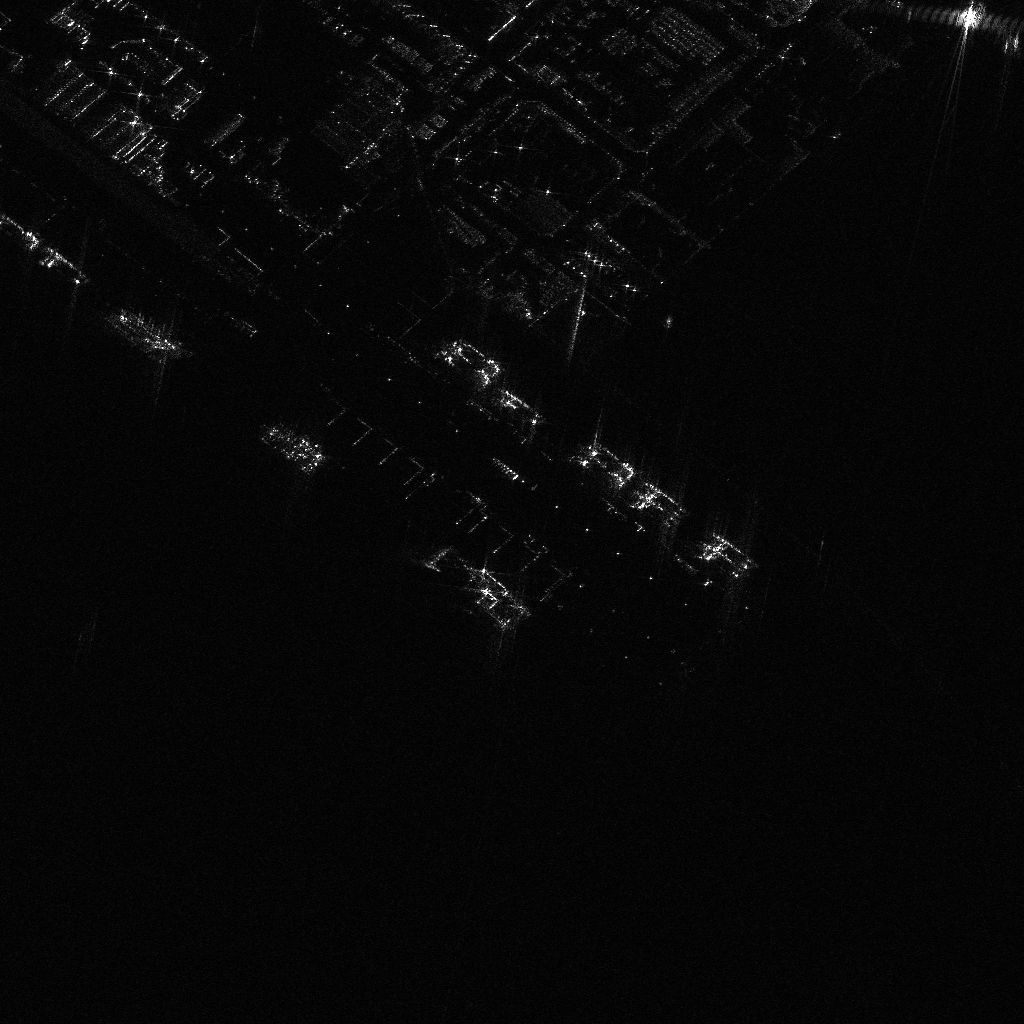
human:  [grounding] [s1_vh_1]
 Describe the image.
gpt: In the satellite image, there is  <ref>1 large container </ref> <box>[[-1, 23, 9, 25, 36]]</box> located at top left,  <ref>1 large container </ref> <box>[[9, 31, 18, 33, 34]]</box> located at left,  <ref>7 medium container </ref> <box>[[43, 33, 48, 35, 43], [55, 45, 60, 46, 43], [62, 47, 67, 49, 43], [47, 38, 53, 40, 43], [56, 43, 62, 45, 43], [46, 56, 51, 58, 43], [44, 57, 50, 59, 43]]</box> located at center,  <ref>2 medium container </ref> <box>[[67, 54, 72, 55, 43], [68, 52, 73, 54, 43]]</box> located at right,  <ref>2 medium container </ref> <box>[[25, 42, 30, 44, 43], [26, 41, 31, 43, 43]]</box> located at left.